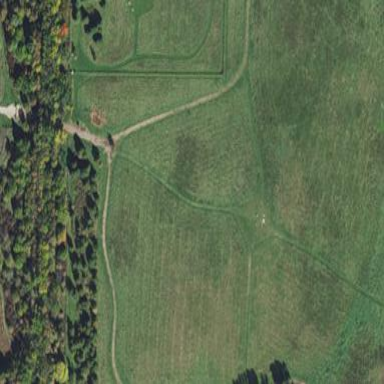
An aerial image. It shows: Dog park enclosed by fence.